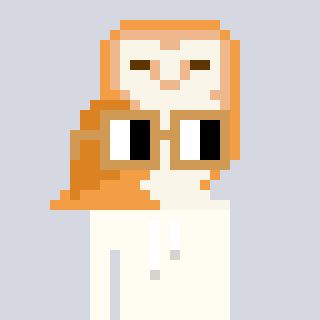
a pixel art character with square brown glasses, a owl-shaped head and a grayscale-colored body on a cool background